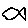
Label: fish